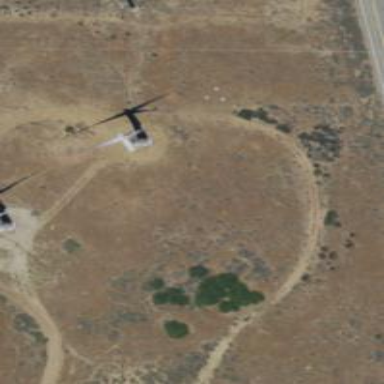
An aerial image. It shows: Wind power generator employing wind turbines.